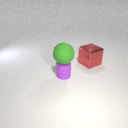
large green rubber sphere above small purple rubber cylinder